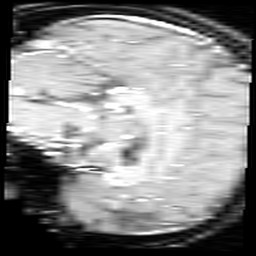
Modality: inplaneT1
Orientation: sagittal
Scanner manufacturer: ge
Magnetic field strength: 3 T
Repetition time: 0.2 s
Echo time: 0.0036 s